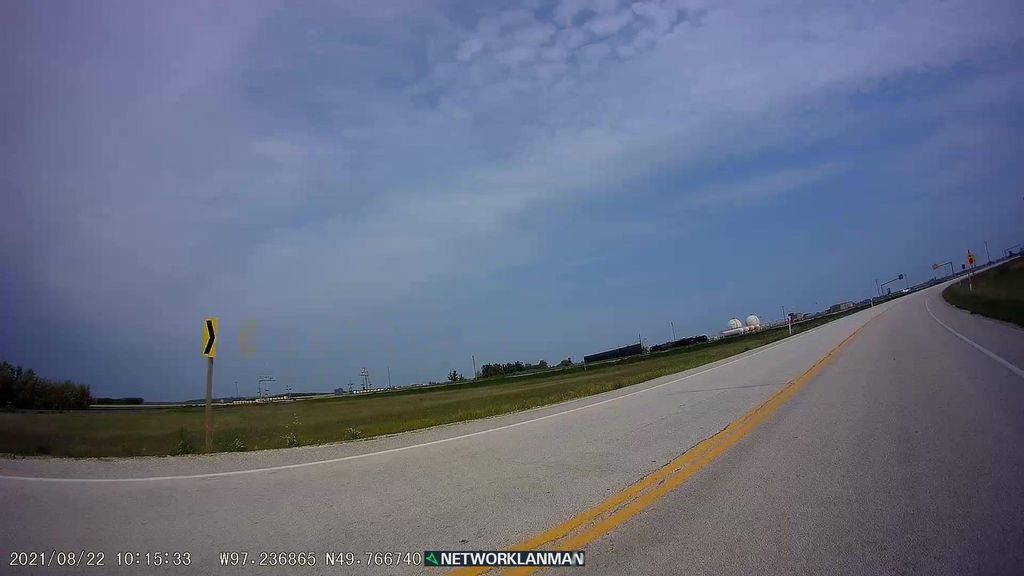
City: winnipeg